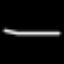
Label: The Eiffel Tower